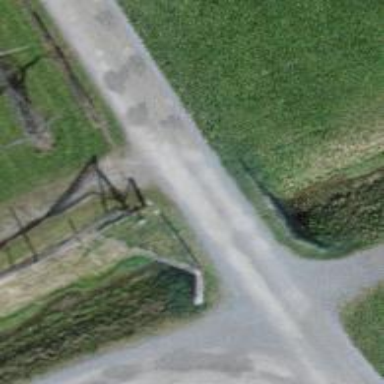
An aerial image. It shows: Track road with grade2 pebblestone surface. This road has bridge.